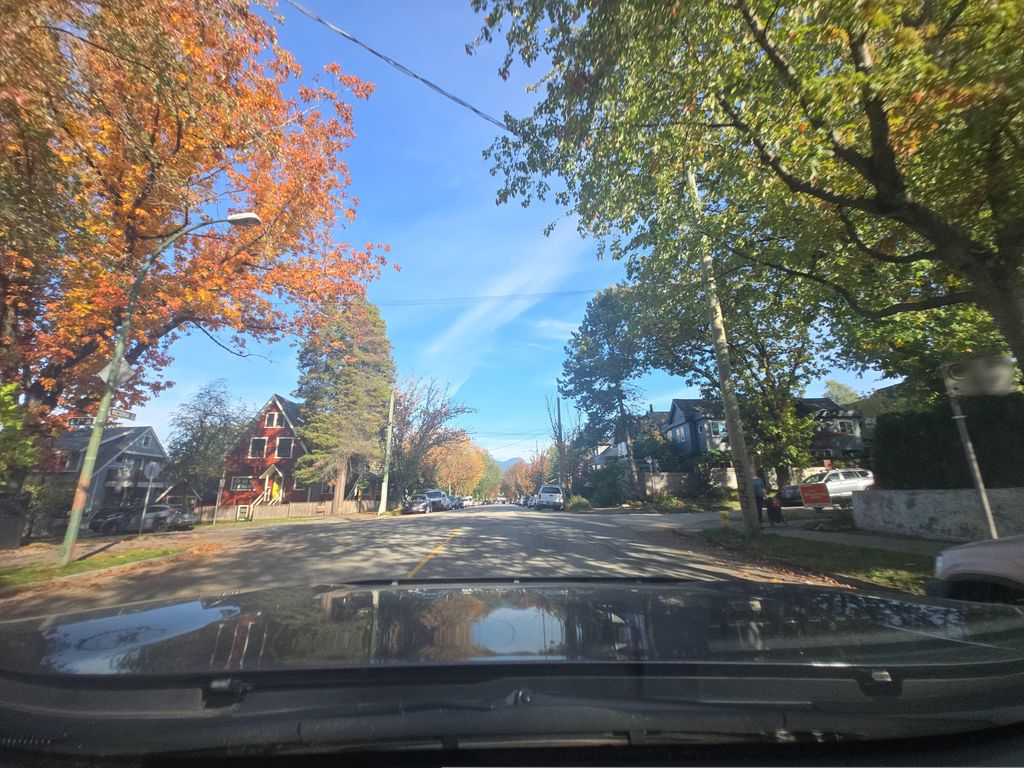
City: vancouver